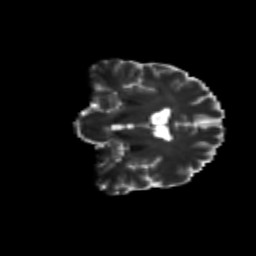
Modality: T2w
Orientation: coronal
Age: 41
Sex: male
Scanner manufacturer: siemens
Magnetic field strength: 3 T
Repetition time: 8.6 s
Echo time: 0.095 s